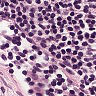
Metastatic tissue present: no